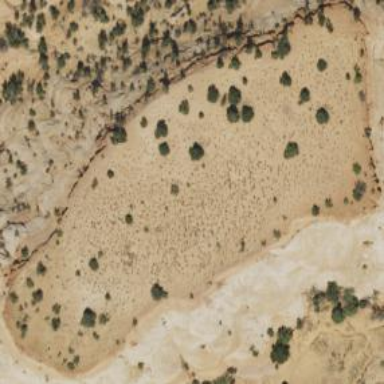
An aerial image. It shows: Mesa in natural setting.